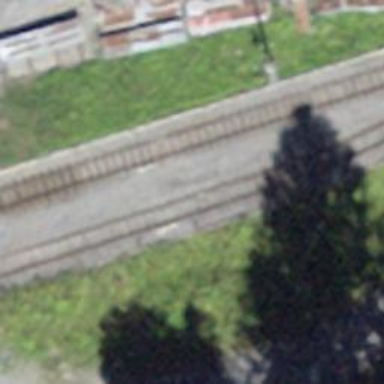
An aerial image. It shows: Narrow-gauge railway siding with electrified contact lines. It consists of one track.